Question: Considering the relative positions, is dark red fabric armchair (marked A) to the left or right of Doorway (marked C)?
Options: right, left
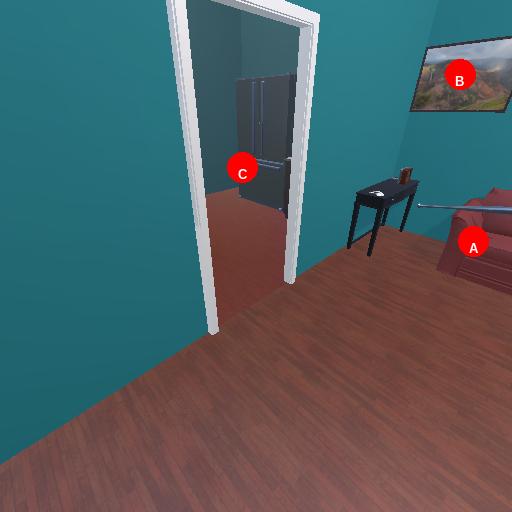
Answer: right